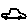
Label: car